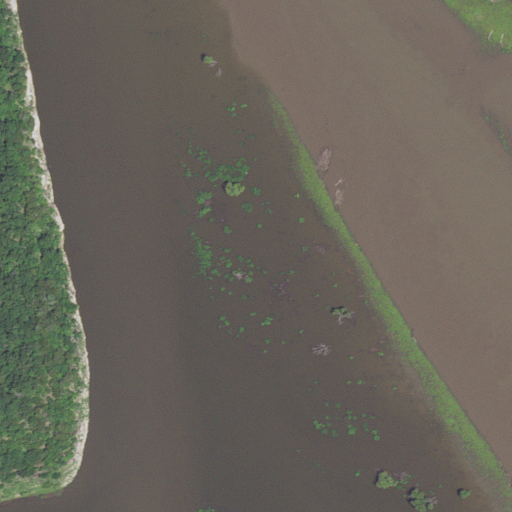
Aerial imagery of island in Missouri named Walker Island containing open water, herbaceous wetlands, deciduous forest, and woody wetlands